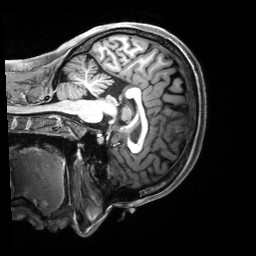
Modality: T1w
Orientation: sagittal
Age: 21
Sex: female
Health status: healthy
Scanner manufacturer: siemens
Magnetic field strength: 3 T
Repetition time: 2.5 s
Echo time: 0.00222 s